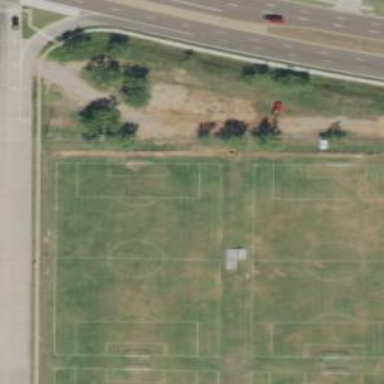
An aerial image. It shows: Soccer pitch designated for leisure and sports activities.